Contrast-enhanced CT slice 64 of 91
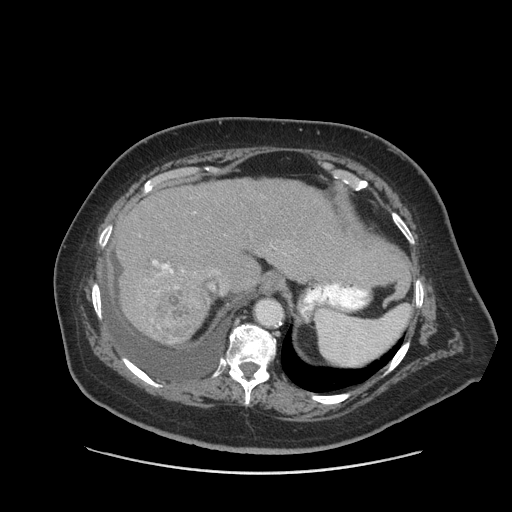
Segmented voxel counts for this case:
Liver: 1192025 voxels
Tumor mass: 24566 voxels
Portal vein: 2485 voxels
Abdominal aorta: 7548 voxels